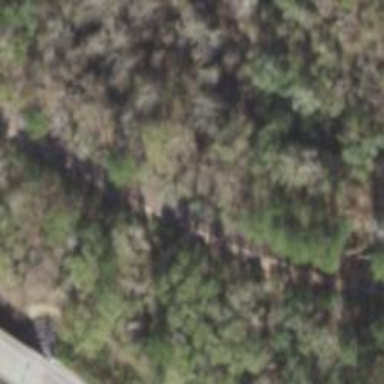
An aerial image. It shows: Abandoned road.